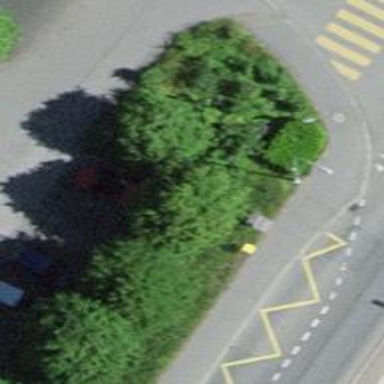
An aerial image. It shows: Post box.